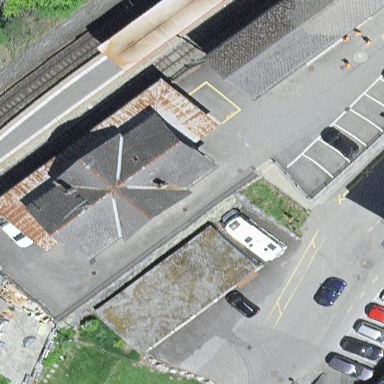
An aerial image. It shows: Train station building.